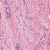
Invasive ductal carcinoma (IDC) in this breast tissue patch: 1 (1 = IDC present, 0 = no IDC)